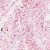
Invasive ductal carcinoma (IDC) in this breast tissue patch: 0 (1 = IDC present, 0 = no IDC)